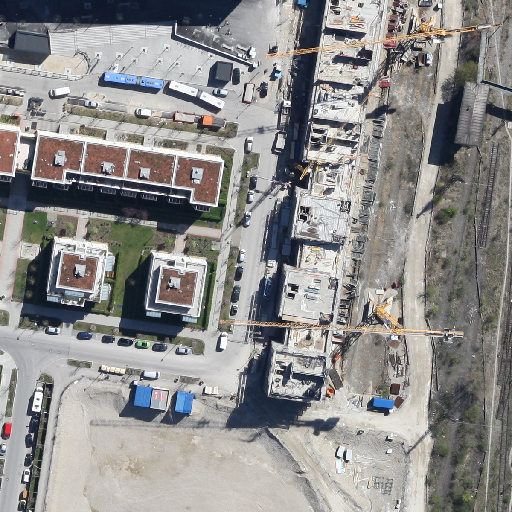
Referring expression: heavy-duty vehicle driving on the road